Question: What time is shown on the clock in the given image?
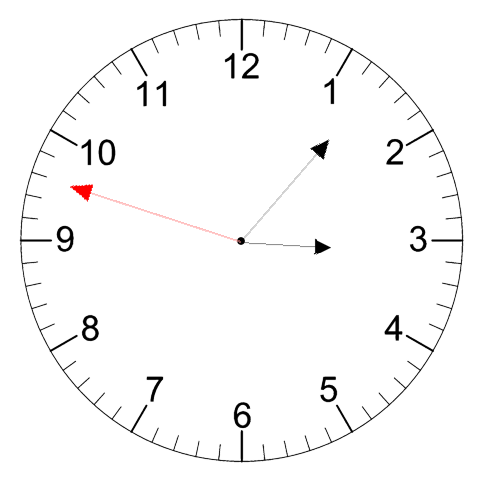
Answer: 03:06:48